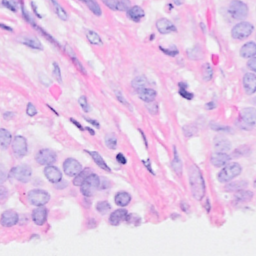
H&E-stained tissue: Breast